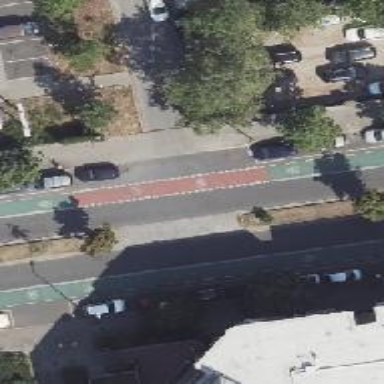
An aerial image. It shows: Tertiary road with asphalt surface. It is dual carriageway with parking allowed on the right side for driveway access.